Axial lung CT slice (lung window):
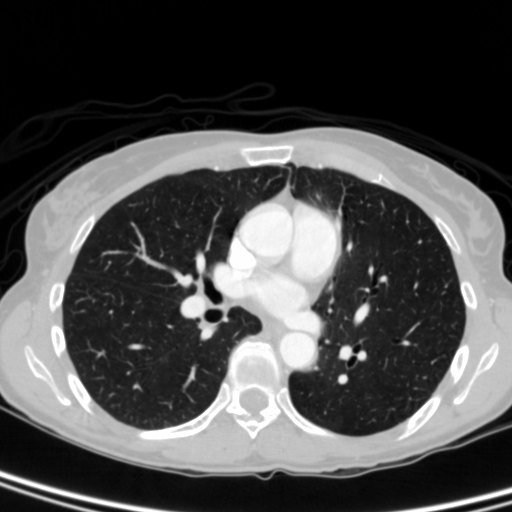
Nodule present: no